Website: lowes
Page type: newsletter-management
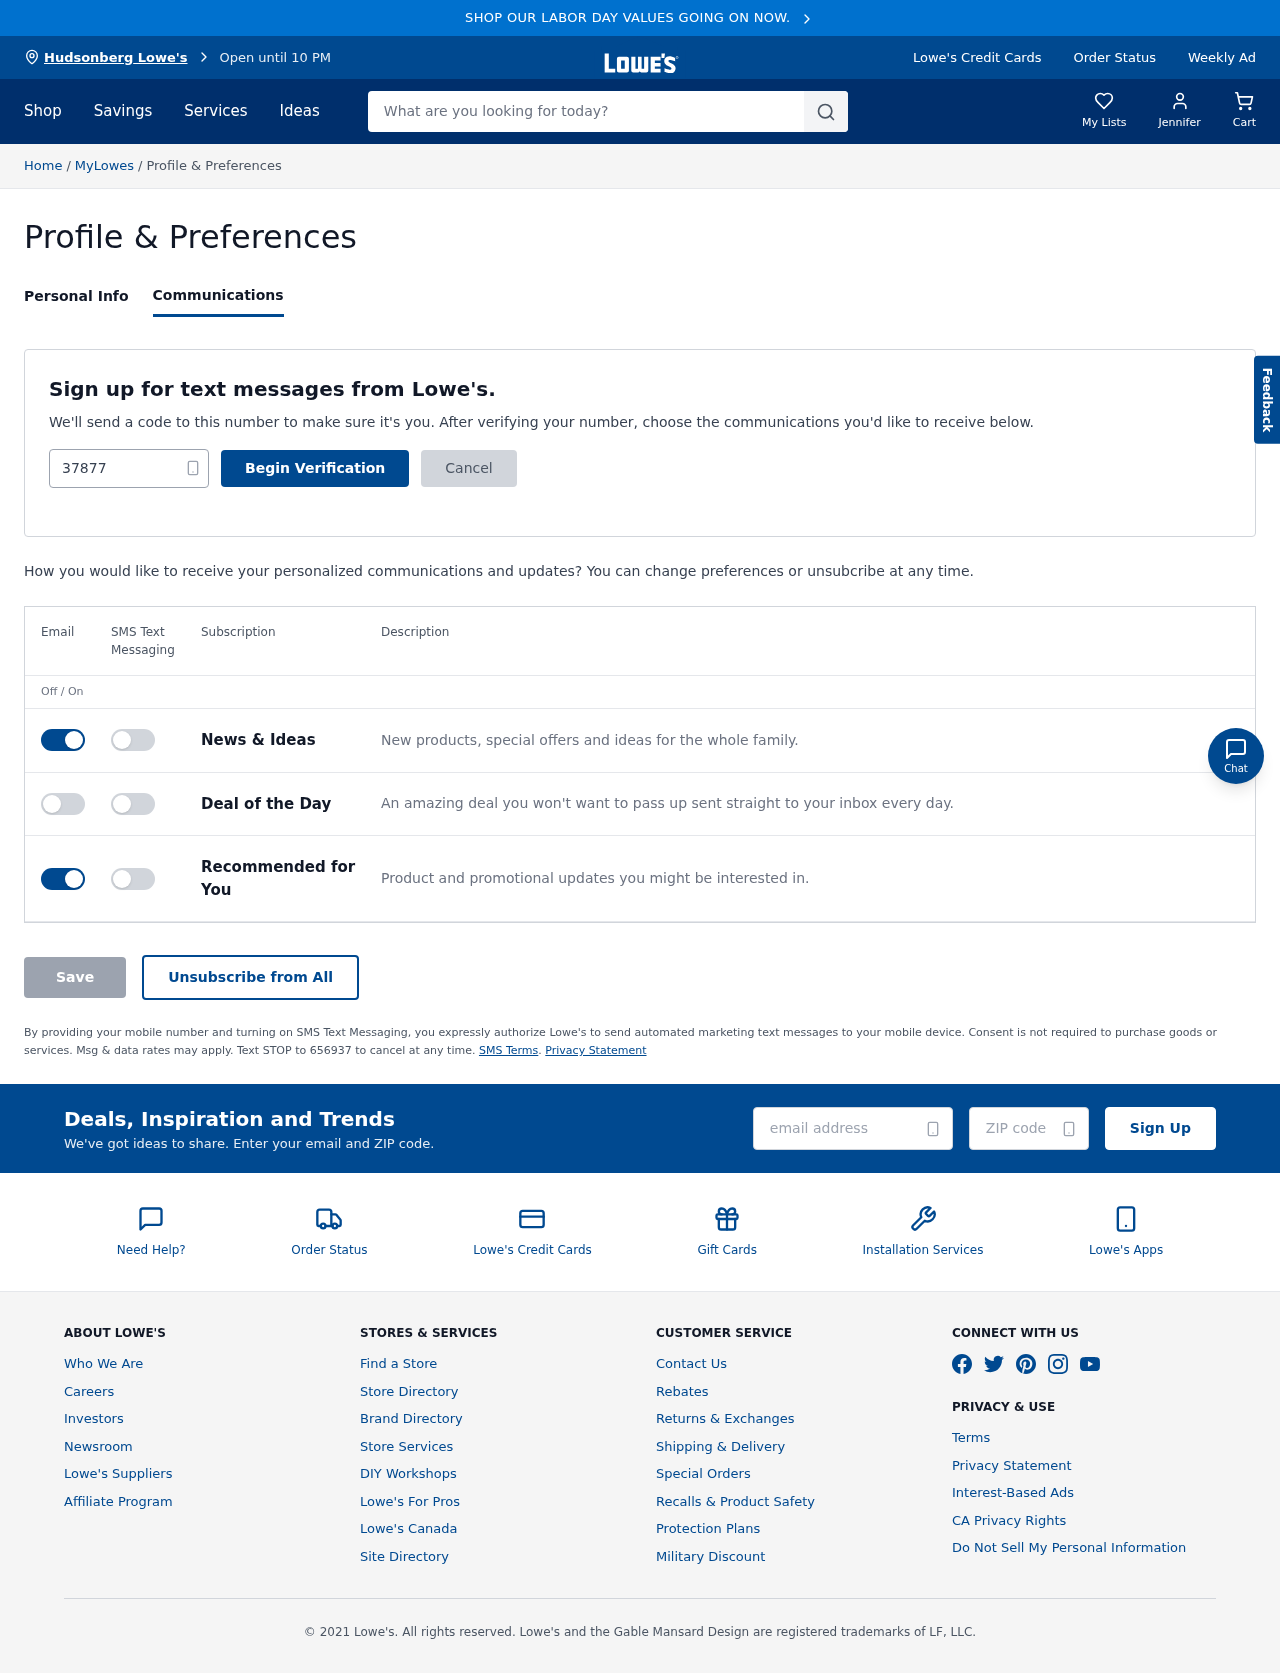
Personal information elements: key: PII_CITY
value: Hudsonberg Lowe's
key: PII_EMAIL
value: jennifer_day@hotmail.com
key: PII_FIRSTNAME
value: Jennifer
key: PII_PHONE
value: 3787756216
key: PII_POSTCODE
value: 14767
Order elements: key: ORDER_NUM_ITEMS
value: Cart
Search elements: key: HEADER_SEARCH
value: What are you looking for today?